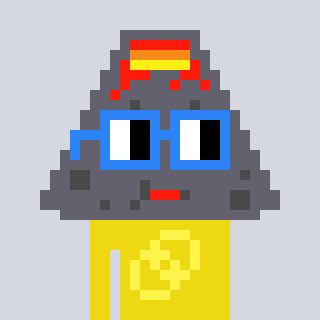
a pixel art character with square blue glasses, a volcano-shaped head and a yellow-colored body on a cool background